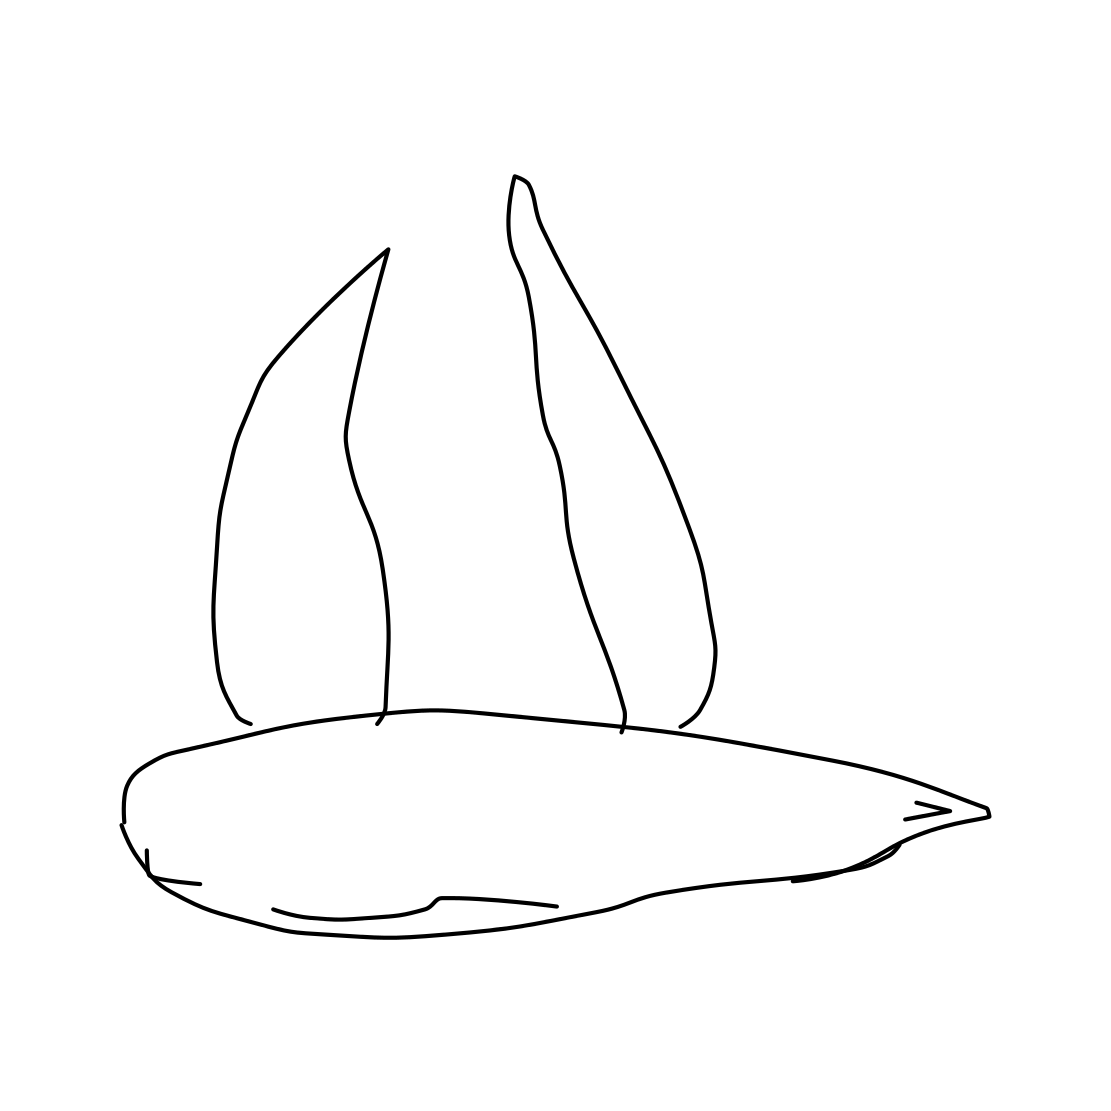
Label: sailboat